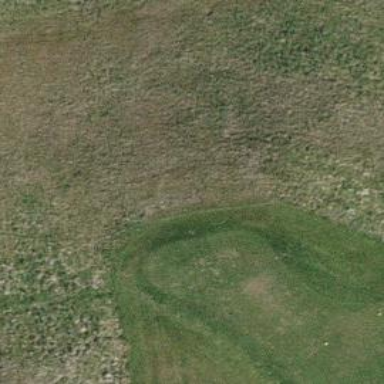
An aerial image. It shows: Grassy area designated as golf tee.